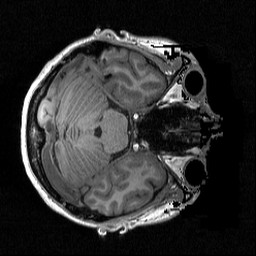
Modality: T1w
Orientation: axial
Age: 31
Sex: female
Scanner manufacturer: siemens
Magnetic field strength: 3 T
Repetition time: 2.3 s
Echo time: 0.00298 s